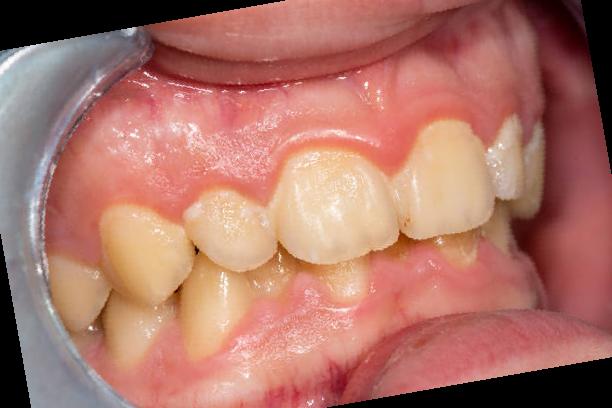
Condition: Gingivitis